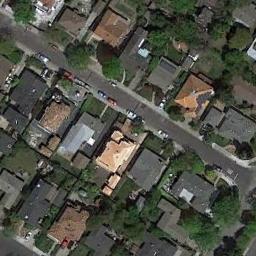
Label: residential